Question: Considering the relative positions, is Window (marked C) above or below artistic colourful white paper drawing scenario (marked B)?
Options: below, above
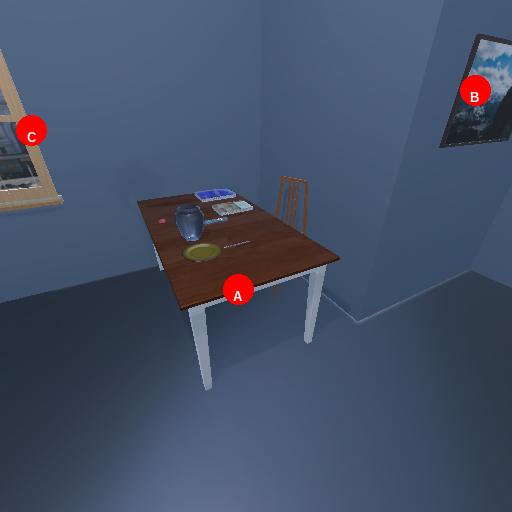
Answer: below